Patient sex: M
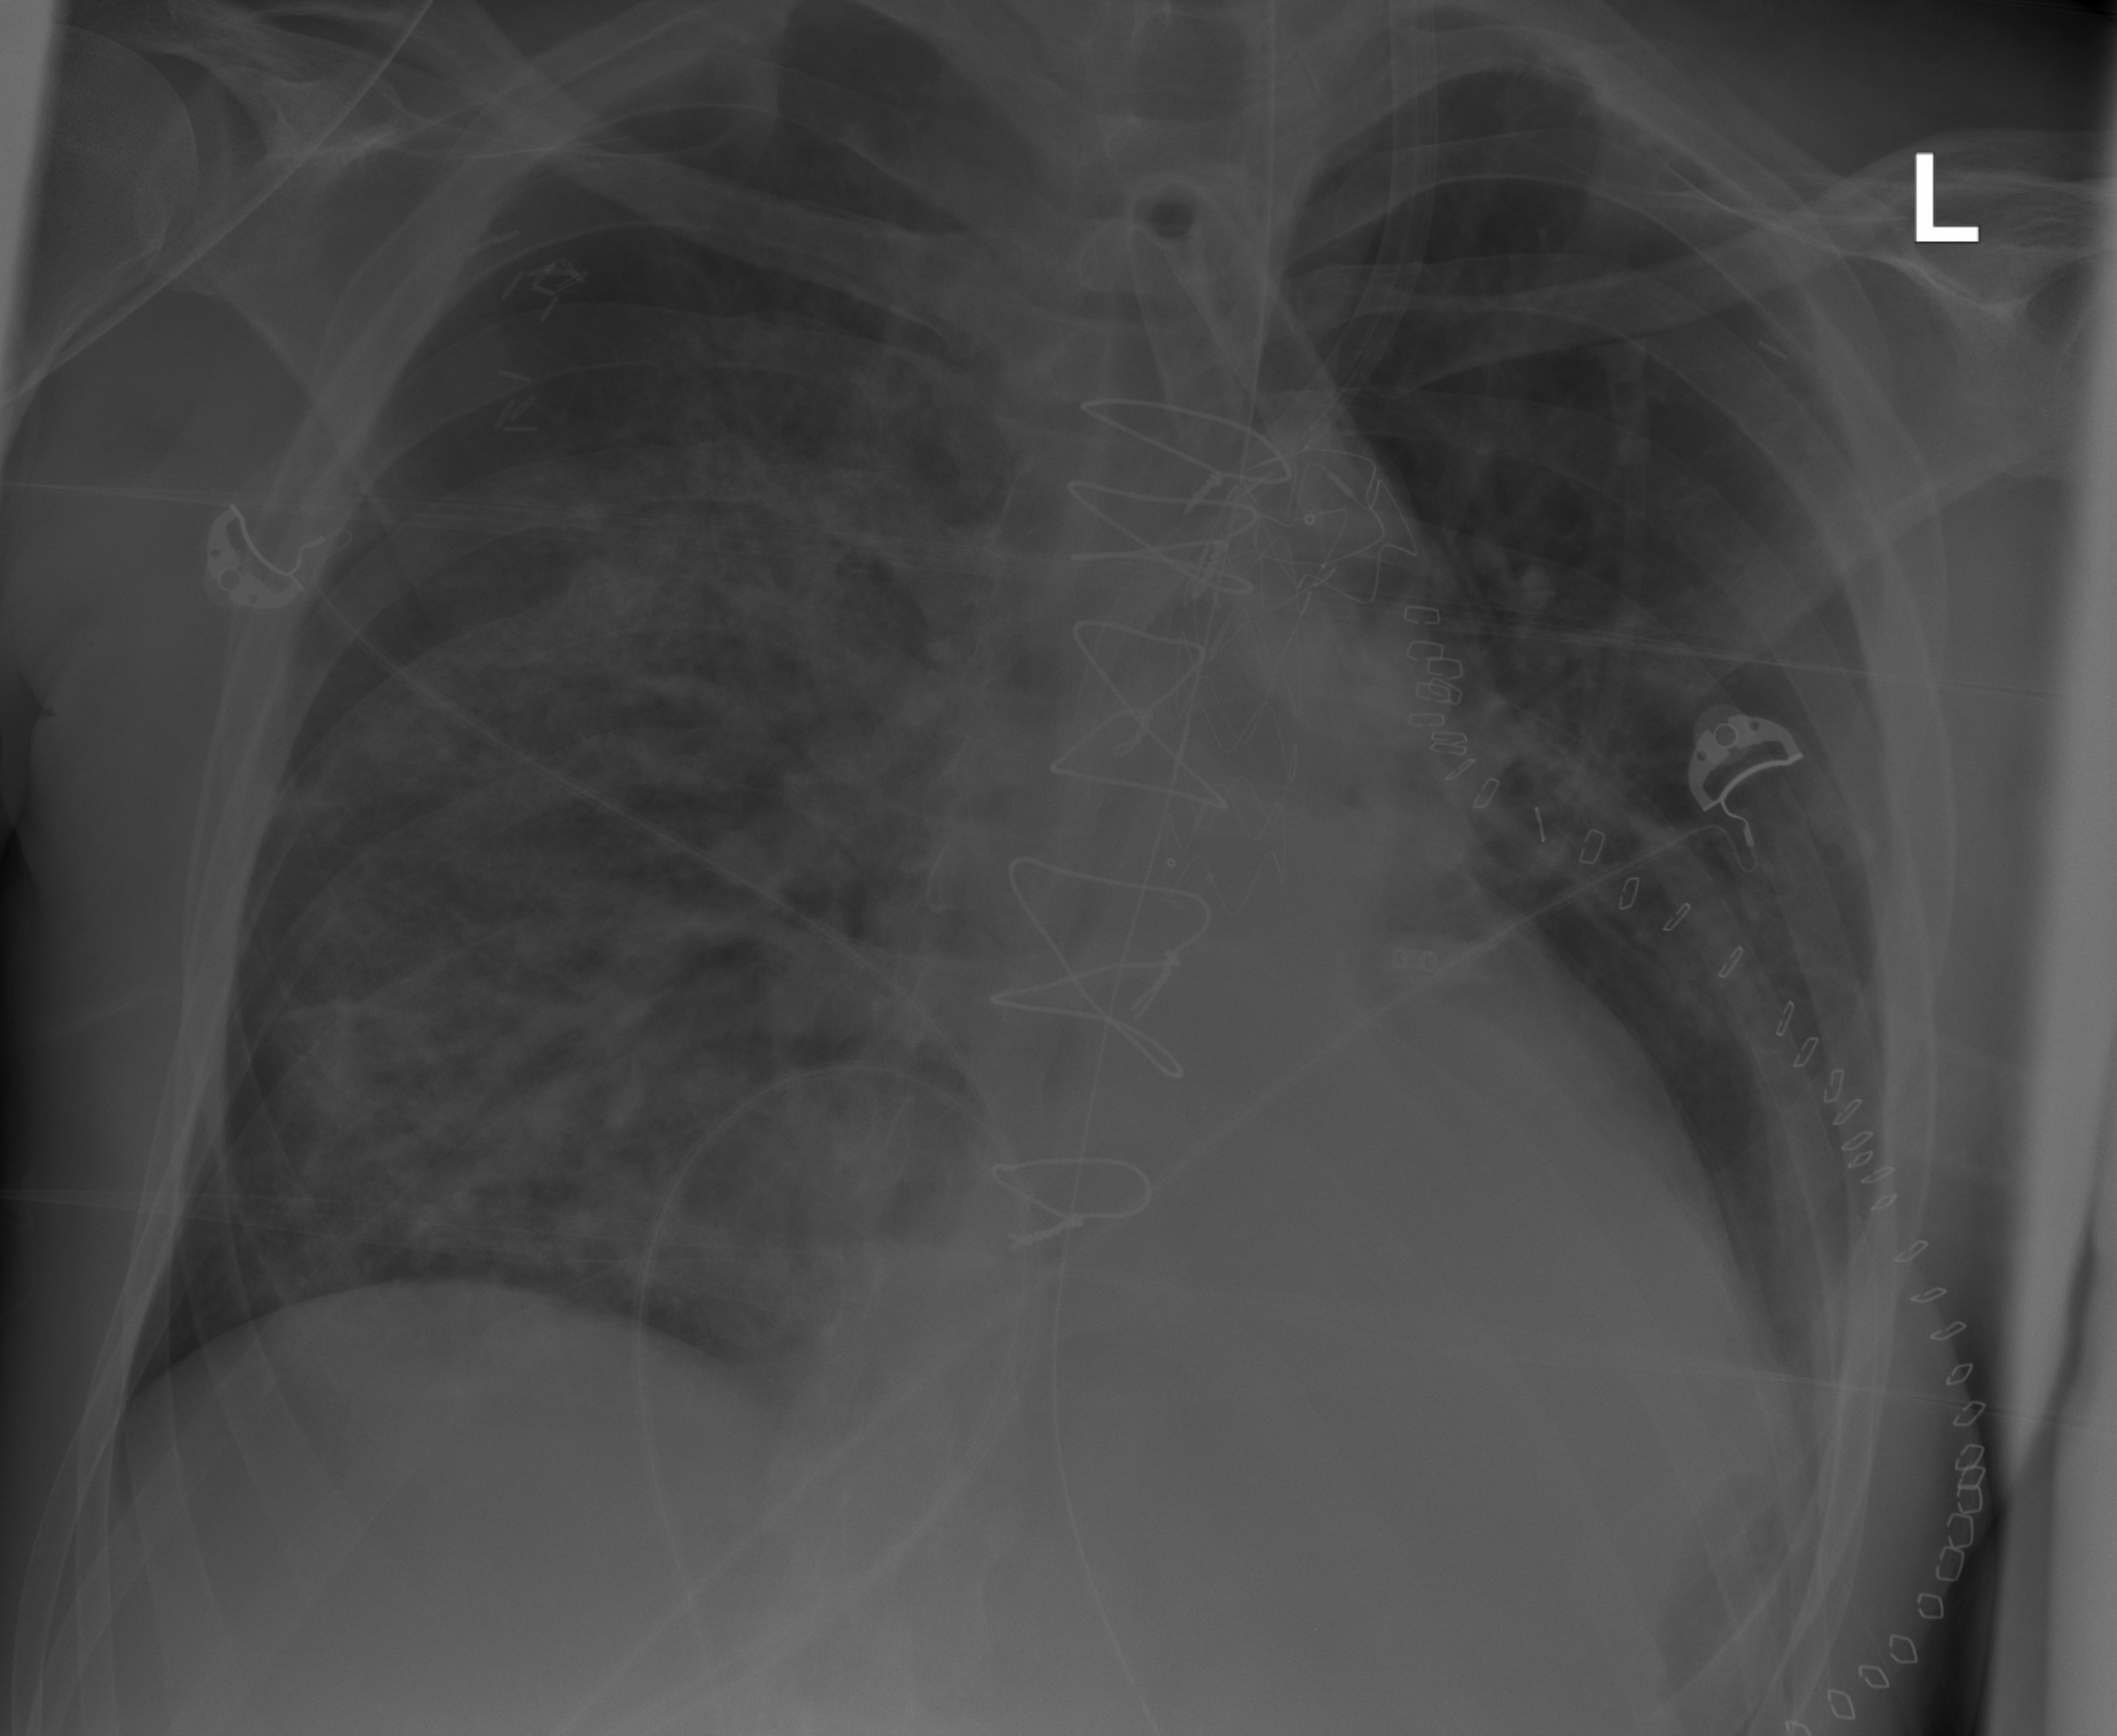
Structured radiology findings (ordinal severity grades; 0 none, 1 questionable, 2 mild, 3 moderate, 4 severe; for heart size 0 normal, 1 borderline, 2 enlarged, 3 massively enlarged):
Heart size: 0
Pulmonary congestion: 0
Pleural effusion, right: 0
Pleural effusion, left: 1
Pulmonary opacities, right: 3
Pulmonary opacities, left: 2
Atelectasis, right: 0
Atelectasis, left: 2